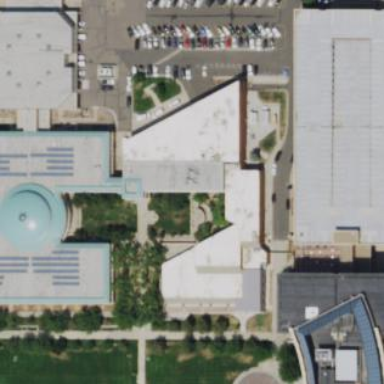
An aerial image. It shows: Museum housed in building.